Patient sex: M
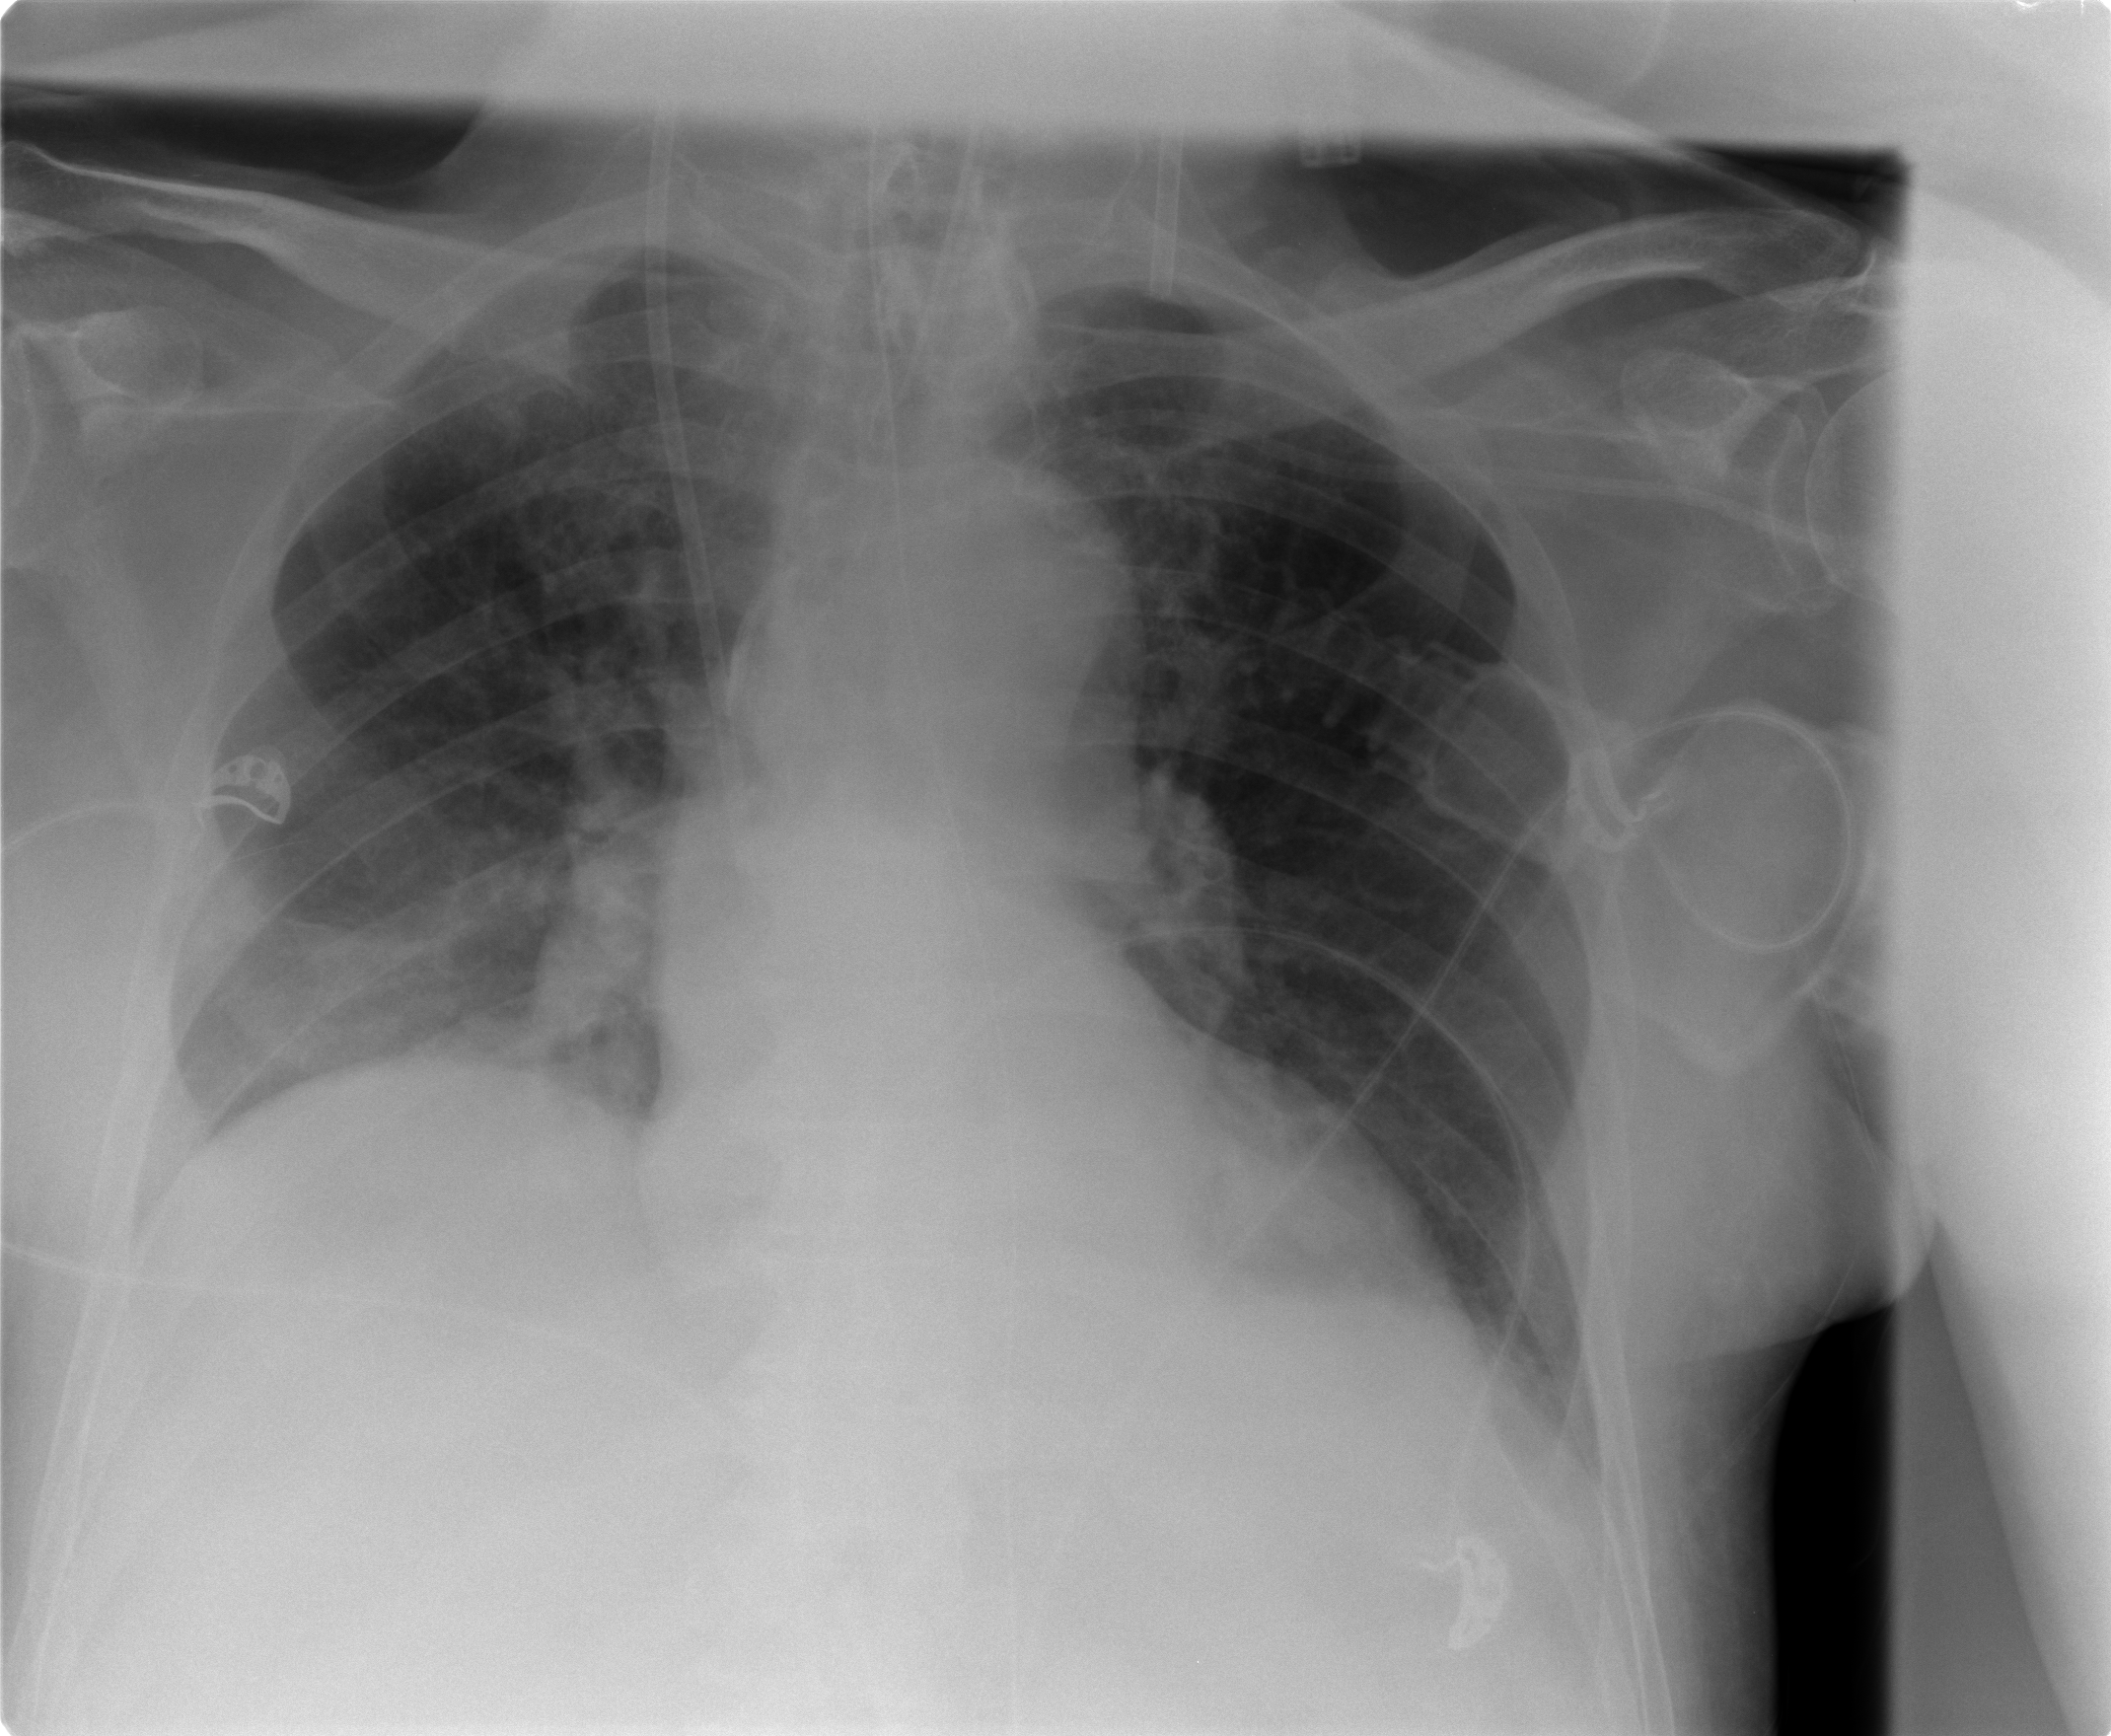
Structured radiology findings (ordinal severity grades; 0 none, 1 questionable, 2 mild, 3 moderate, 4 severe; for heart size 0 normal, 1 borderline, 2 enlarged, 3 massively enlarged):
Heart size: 0
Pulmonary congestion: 0
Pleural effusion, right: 1
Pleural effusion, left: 0
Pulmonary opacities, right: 0
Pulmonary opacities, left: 0
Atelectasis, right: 2
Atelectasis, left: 0